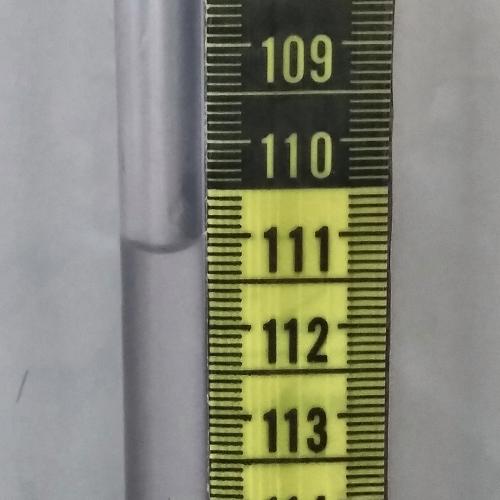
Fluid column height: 111.1 cm